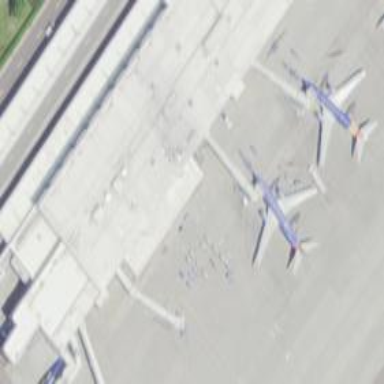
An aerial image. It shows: Airport gate.